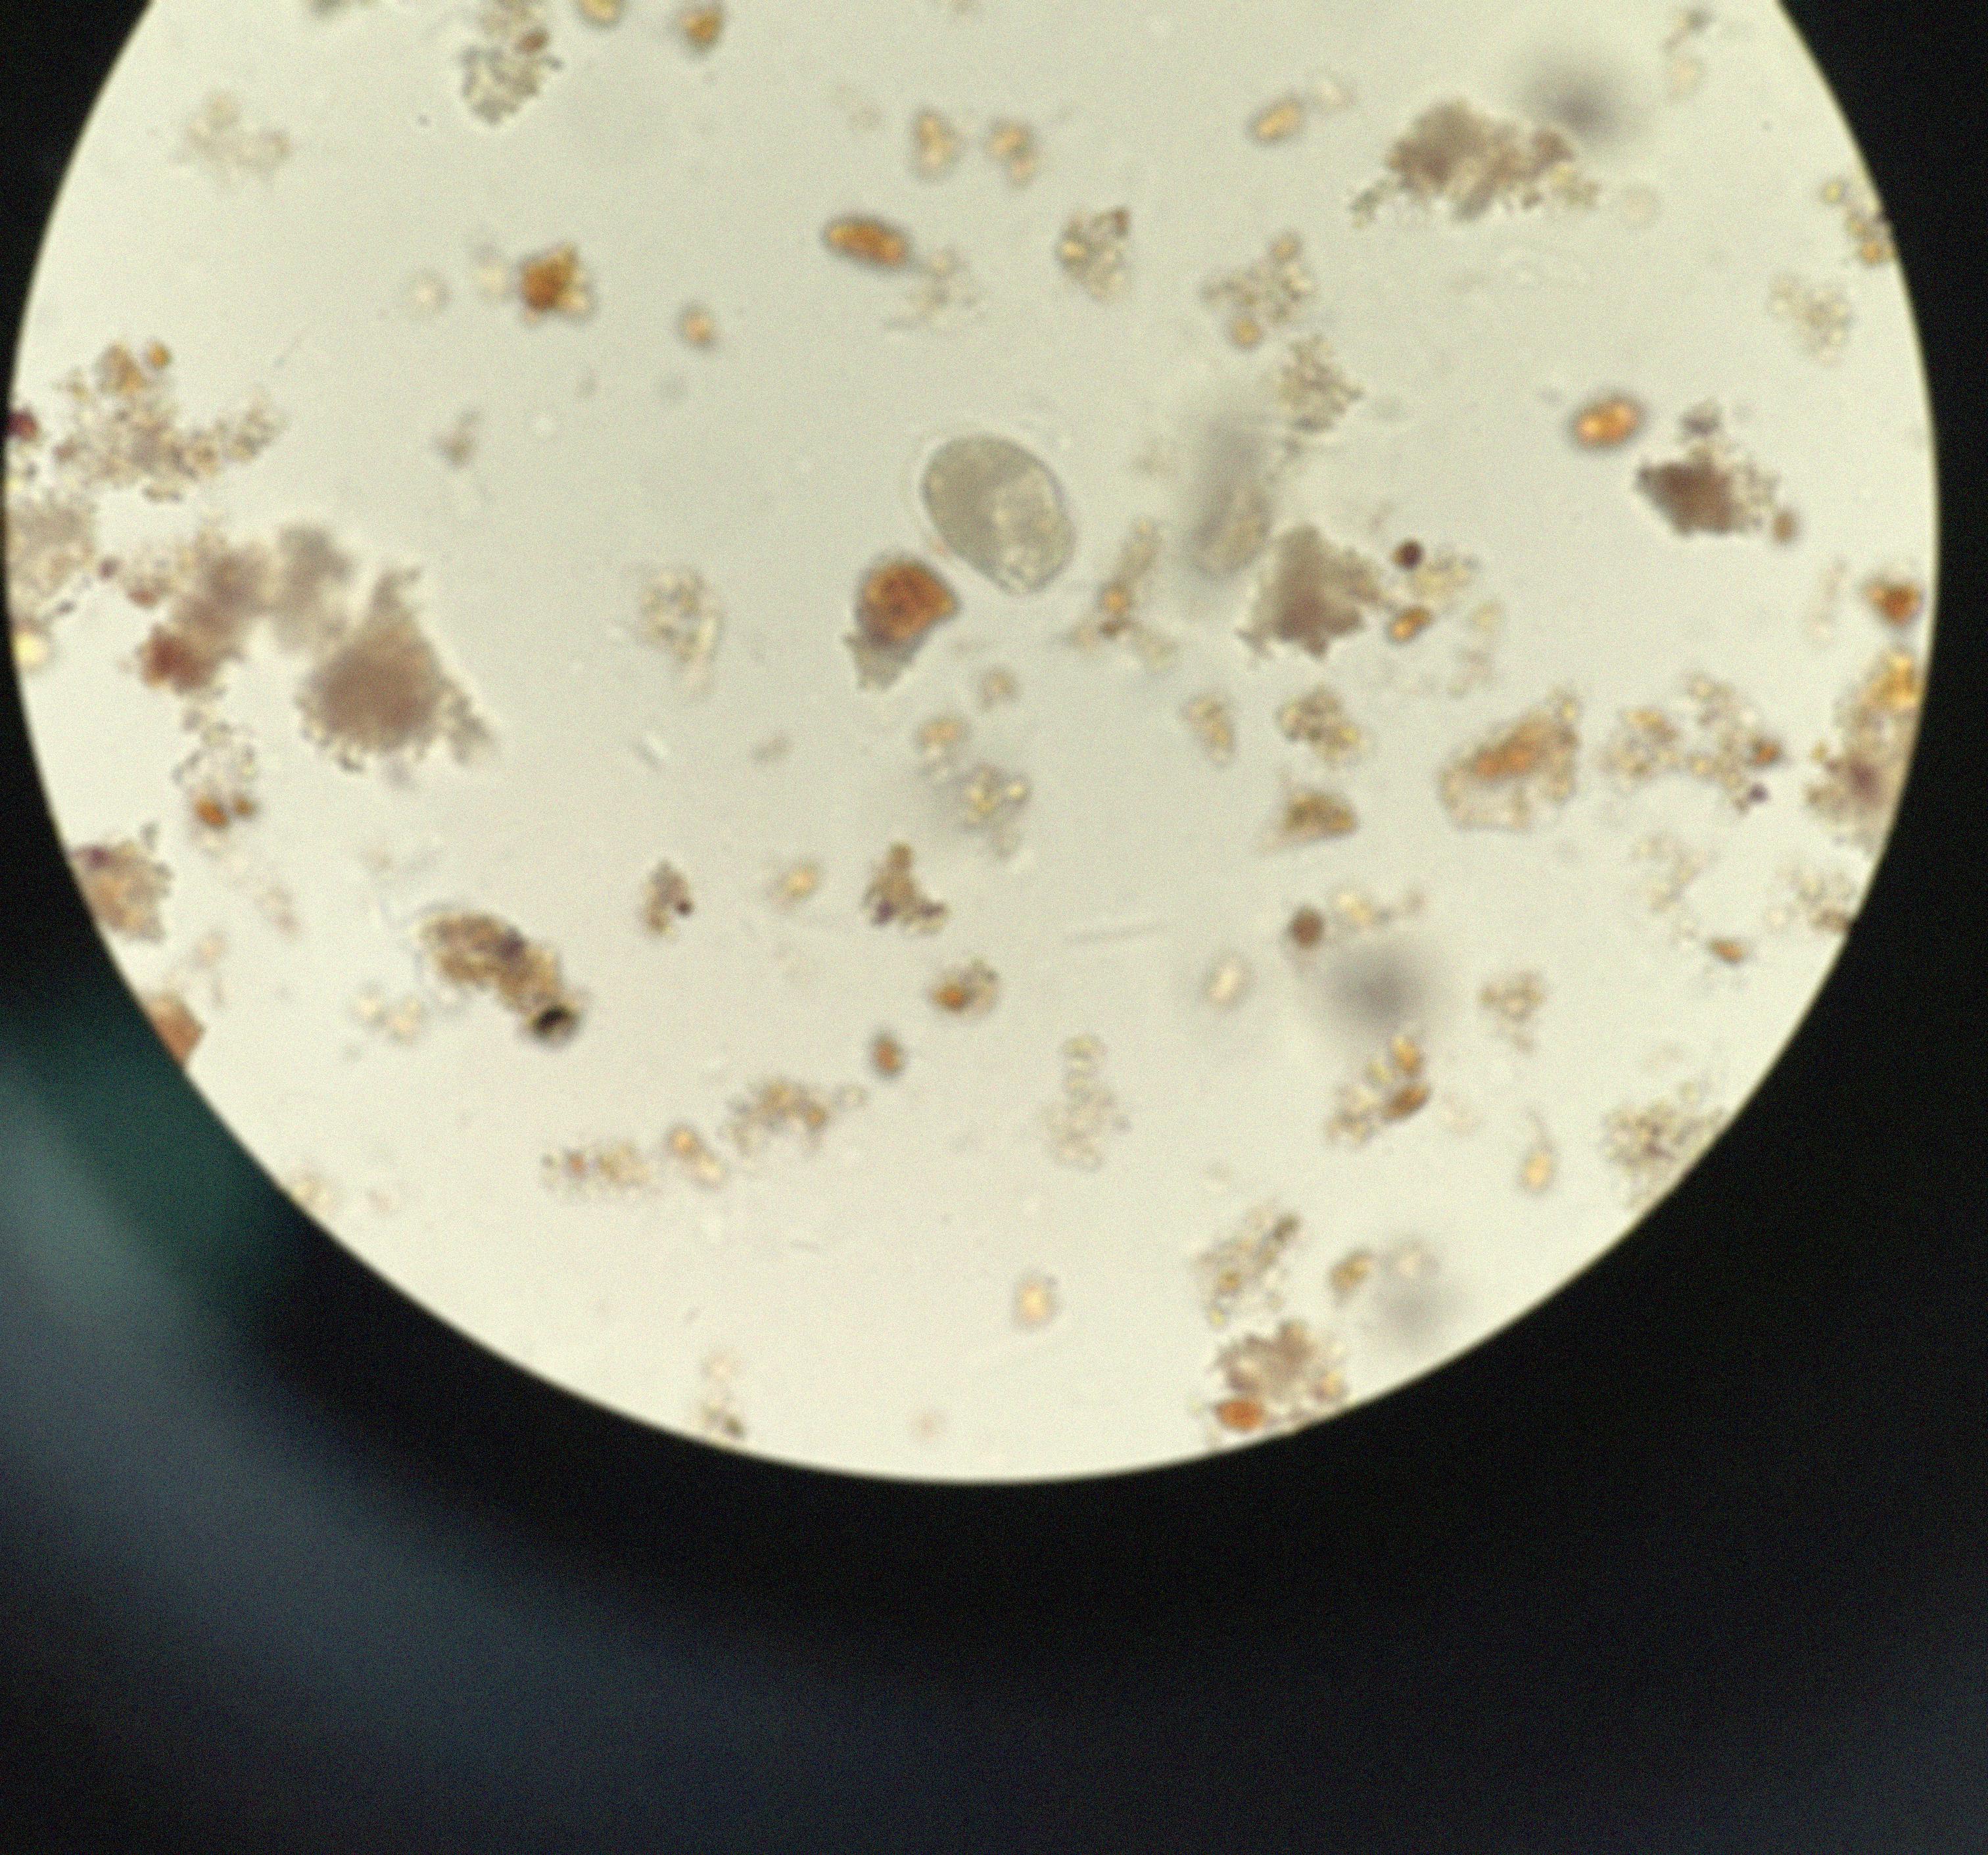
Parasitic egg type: Hookworm egg